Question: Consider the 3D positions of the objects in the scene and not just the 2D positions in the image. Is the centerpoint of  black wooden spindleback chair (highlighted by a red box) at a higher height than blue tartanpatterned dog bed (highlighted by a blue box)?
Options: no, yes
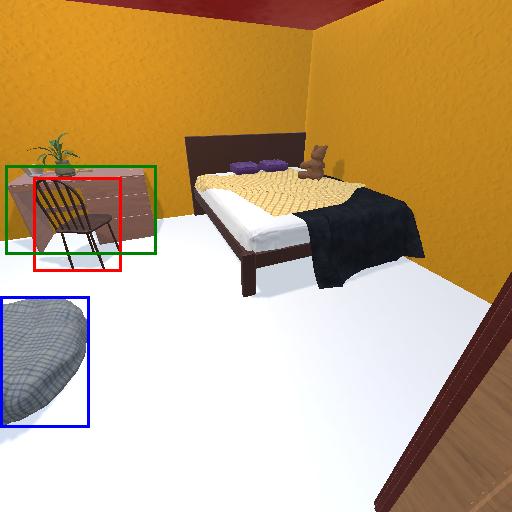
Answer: no